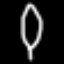
Label: leaf